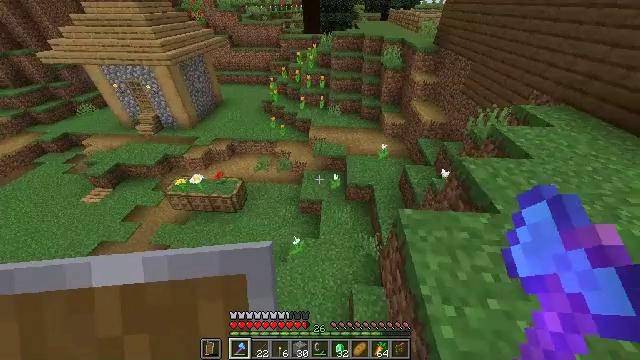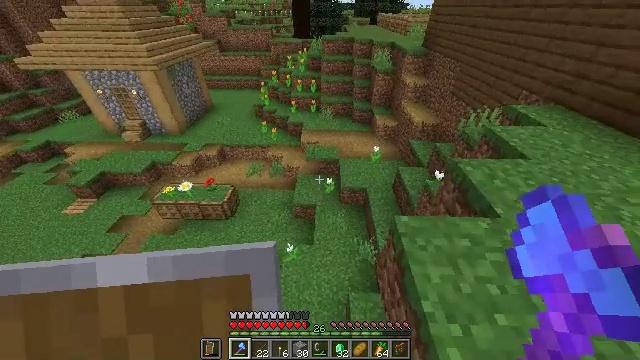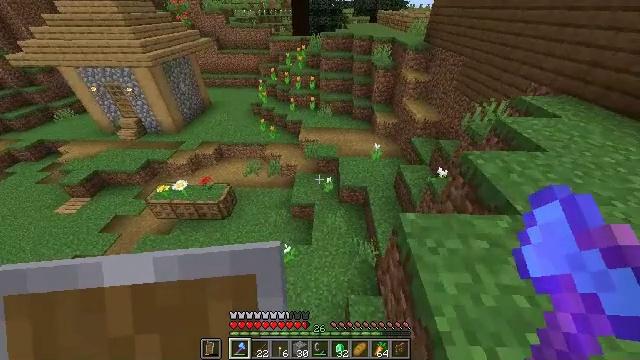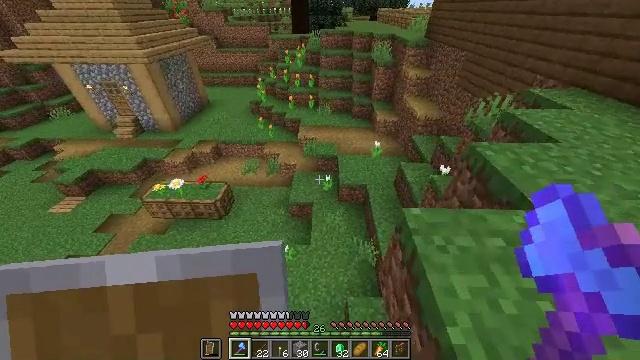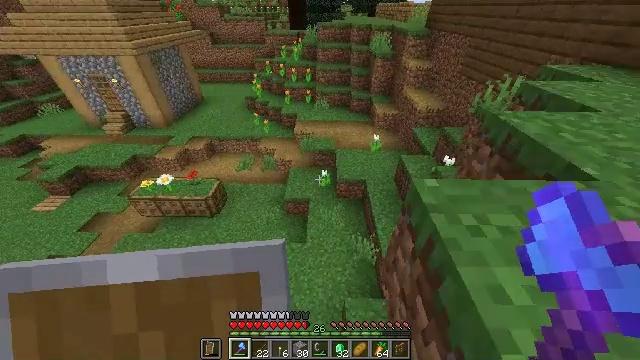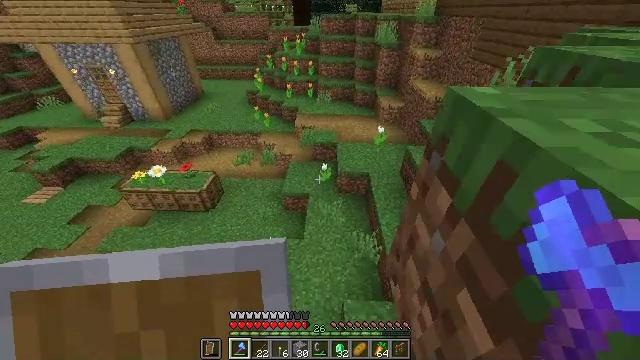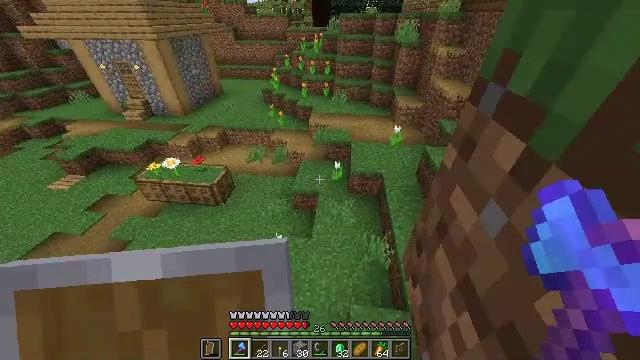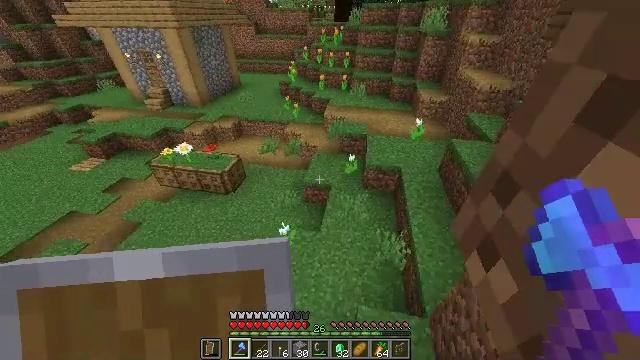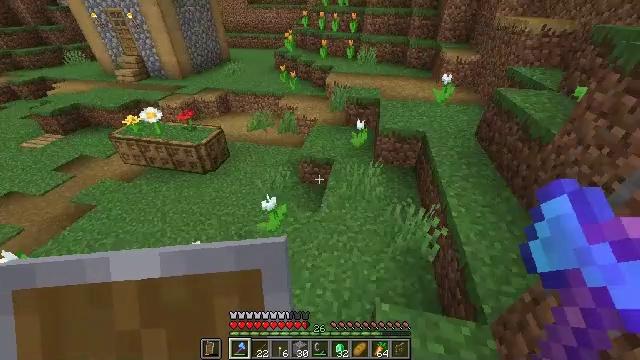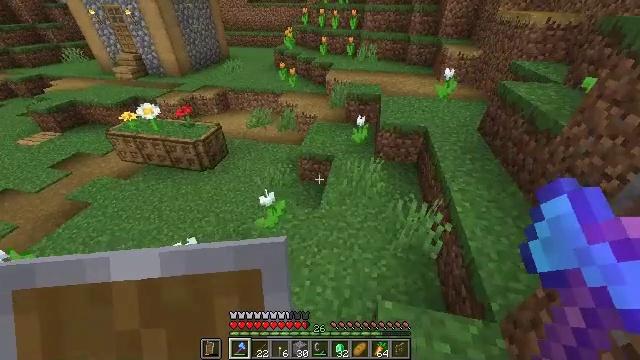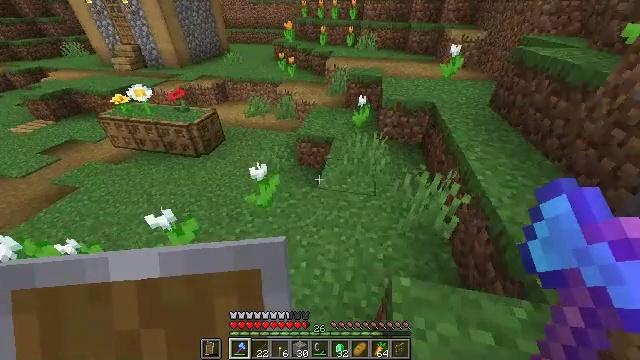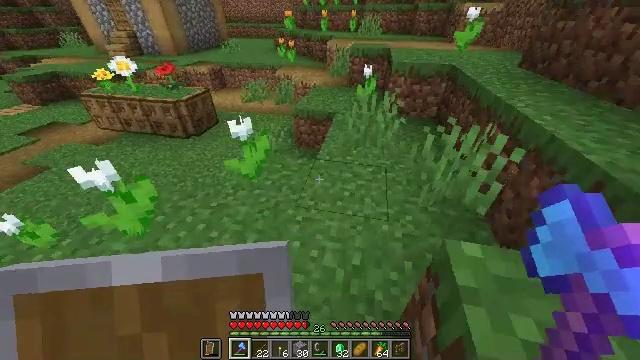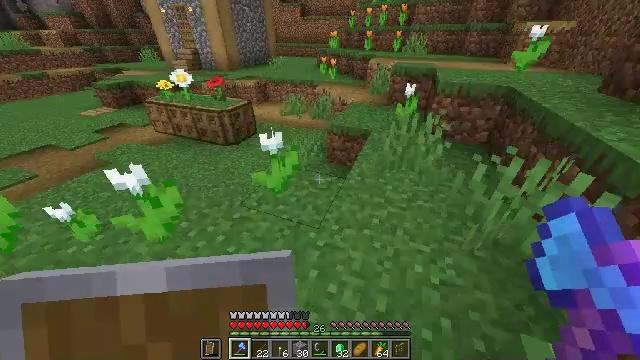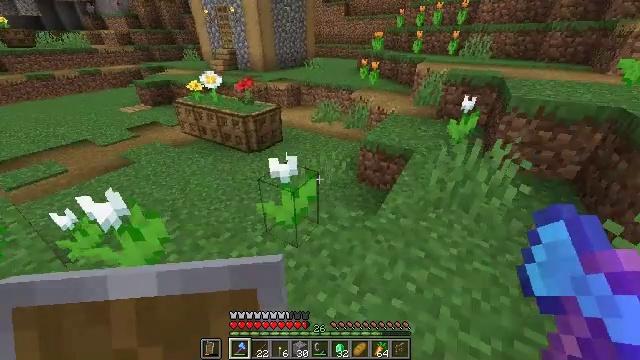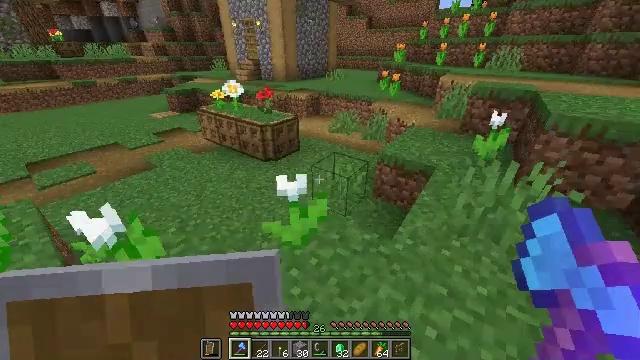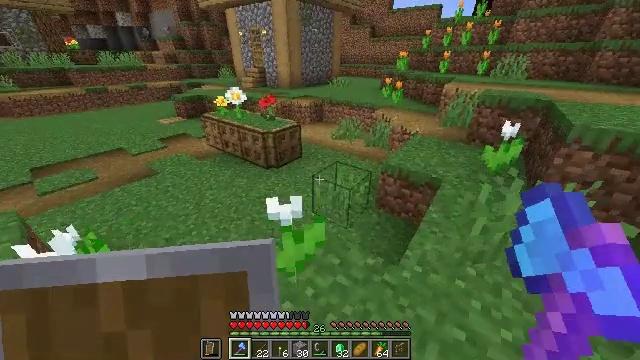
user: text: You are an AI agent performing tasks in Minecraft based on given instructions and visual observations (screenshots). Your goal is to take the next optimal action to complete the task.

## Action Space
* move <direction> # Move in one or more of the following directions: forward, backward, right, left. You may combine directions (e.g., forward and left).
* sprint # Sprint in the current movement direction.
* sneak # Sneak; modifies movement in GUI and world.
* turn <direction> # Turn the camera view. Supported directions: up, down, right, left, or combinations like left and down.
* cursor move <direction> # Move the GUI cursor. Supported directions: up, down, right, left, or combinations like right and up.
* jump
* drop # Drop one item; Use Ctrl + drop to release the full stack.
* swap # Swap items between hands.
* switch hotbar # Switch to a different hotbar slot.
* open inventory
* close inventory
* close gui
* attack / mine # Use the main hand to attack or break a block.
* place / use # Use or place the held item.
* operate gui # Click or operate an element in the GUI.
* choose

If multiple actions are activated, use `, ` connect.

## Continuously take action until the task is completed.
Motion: motion action
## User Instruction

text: Collect fragments by breaking the glass pane.
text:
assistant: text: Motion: move forward and move right, sprint, turn right
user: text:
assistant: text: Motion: move forward and move right, sprint
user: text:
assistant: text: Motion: move forward and move right, sprint
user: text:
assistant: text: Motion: move forward and move right, sprint
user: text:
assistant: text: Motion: move forward and move right, sprint, turn left
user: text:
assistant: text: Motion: move forward, sprint, turn left
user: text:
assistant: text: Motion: move forward, sprint, turn left
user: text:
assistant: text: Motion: move forward, sprint
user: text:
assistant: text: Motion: move forward, sprint
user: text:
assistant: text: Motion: move forward, sprint
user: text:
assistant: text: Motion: move forward, sprint
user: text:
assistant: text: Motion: move forward, sprint, turn left and up
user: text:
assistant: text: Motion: move forward, sprint, turn left and up
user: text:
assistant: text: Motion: move forward, sprint, turn left and up
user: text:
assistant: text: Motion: move forward, sprint, turn left
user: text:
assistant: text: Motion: move forward, sprint, turn left and up
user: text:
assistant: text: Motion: move forward, sprint, turn up
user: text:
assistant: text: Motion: move forward, sprint
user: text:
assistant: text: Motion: move forward, sprint
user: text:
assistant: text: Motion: move forward, sprint, turn up
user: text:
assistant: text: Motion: move forward, sprint, turn up
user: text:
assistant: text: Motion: move forward, sprint
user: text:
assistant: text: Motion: move forward, sprint
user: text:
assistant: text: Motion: move forward, sprint
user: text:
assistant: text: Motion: move forward, sprint, jump
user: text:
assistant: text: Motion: move forward, sprint, jump
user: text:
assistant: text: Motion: move forward, sprint, jump
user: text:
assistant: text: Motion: move forward, sprint, jump
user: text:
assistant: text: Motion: move forward, sprint, jump
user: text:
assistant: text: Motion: move forward, sprint, jump